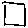
Label: square